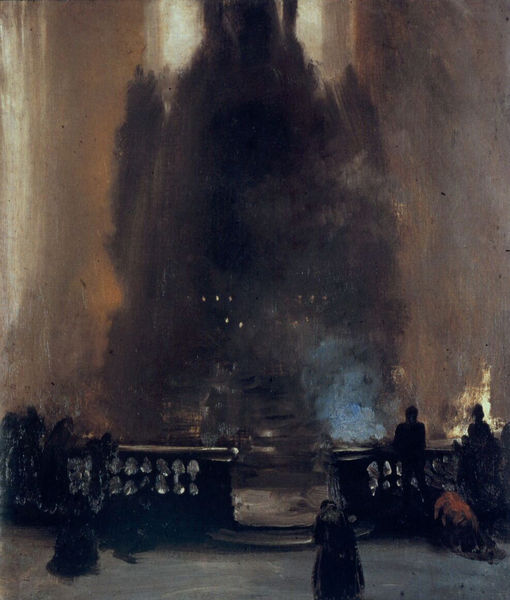
Titel: Kircheninneres (Barocker Altar)
Künstler: Adolph Menzel
Standort: Berlin
Institution: Alte Nationalgalerie
Schlagwörter: blau, dunkel, feuer, gemälde, gott, mann, schatten, wasser, weiß, frauen, gelb, menschen, ocker, braun, fenster, frau, grau, hell, hut, licht, lichter, männer, orange, schwarz, gebäude, rot, schleier, schloss, weg, wolke, beige, leute, malerei, stein, trauer, öl, brüstung, gitter, kirche, pastos, rauch, boden, stehend, innen, brunnen, springbrunnen, düster, dunst, nebel, violett, bank, empore, brand, treppe, duktus, finster, kerze, kerzen, geländer, menzel, stufe, stufen, lichteinfall, knie, geheimnisvoll, eingang, corinth, religion, balustrade, flammen, lodern, knien, offenbarung, staub, beten, gebet, pinselduktus, altar, hochaltar, kathedrale, gestalten, chorschranke, lettner, schranke, verschwommen, kniend, apsis, unsichtbar, andacht, betende, gottesdienst, knieen, religiös, weihrauch, chor, kapelle, schwaden, ballustrade, goethe, anbetung, glauben, betend, christentum, absperrung, gläubige, monument, hochragen, ragen, erdbeben, sakristei, lechner, aufragend, durchfluten, kirchenbrand, schwargrau, nebeliger kirchenraum